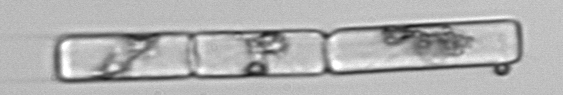
Label: Guinardia_delicatula